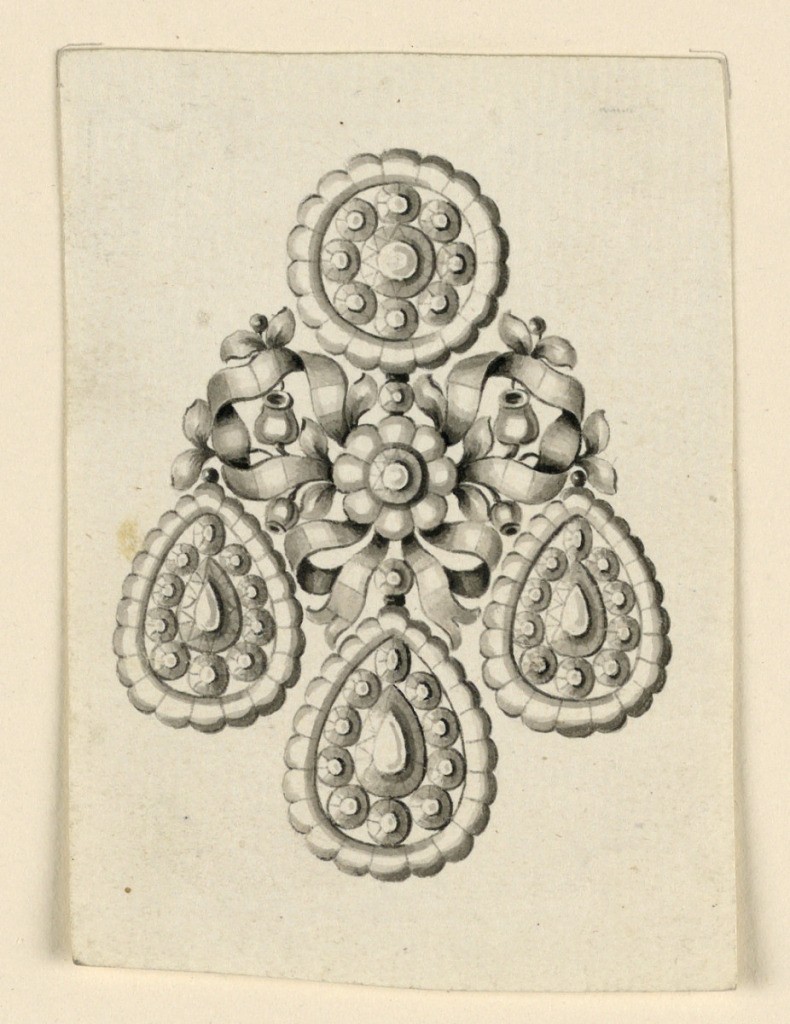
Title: Design for an Earring
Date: late 18th century
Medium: Pen and black ink, brush and gray watercolor on light green paper
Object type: Drawing
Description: Jewelry design for an earring. The usual scheme with a disk above and three drops below. In the center a knot, interlaced with two fruit stems.